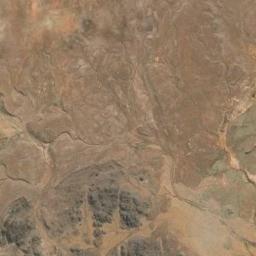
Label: mountain